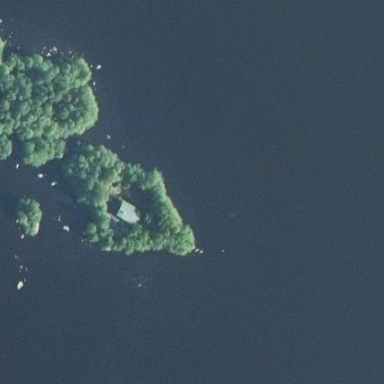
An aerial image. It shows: Islet.